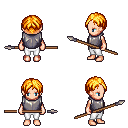
a pixel art fantasy rpg character, female body template, human, light skin, steel chest armor, white pants, light blonde parted hairstyle, spear, four views (front, back, left, right), 2x2 character sprite sheet, small pixel art, hard edges, no anti-aliasing